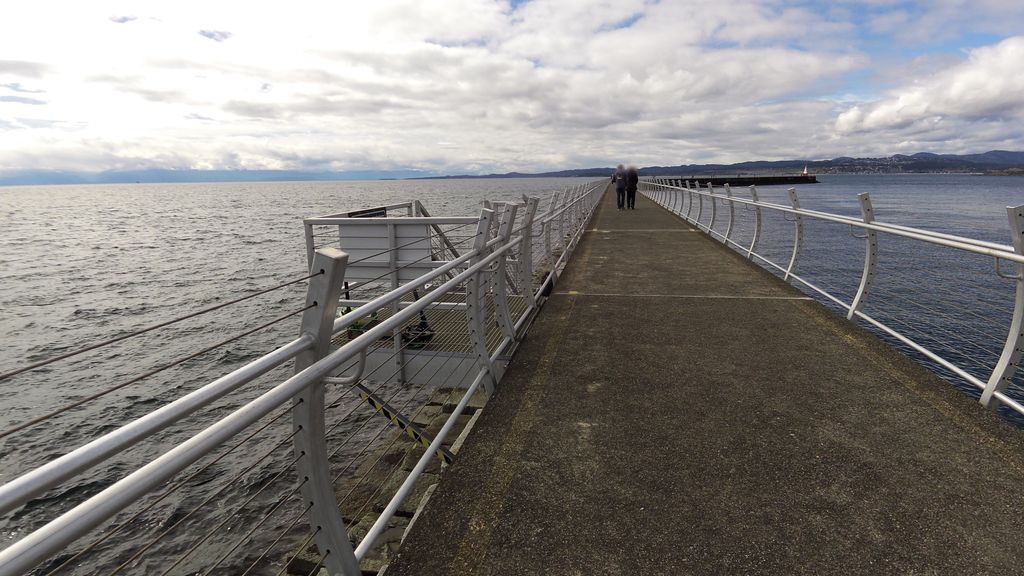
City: victoria